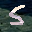
Label: 5